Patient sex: F
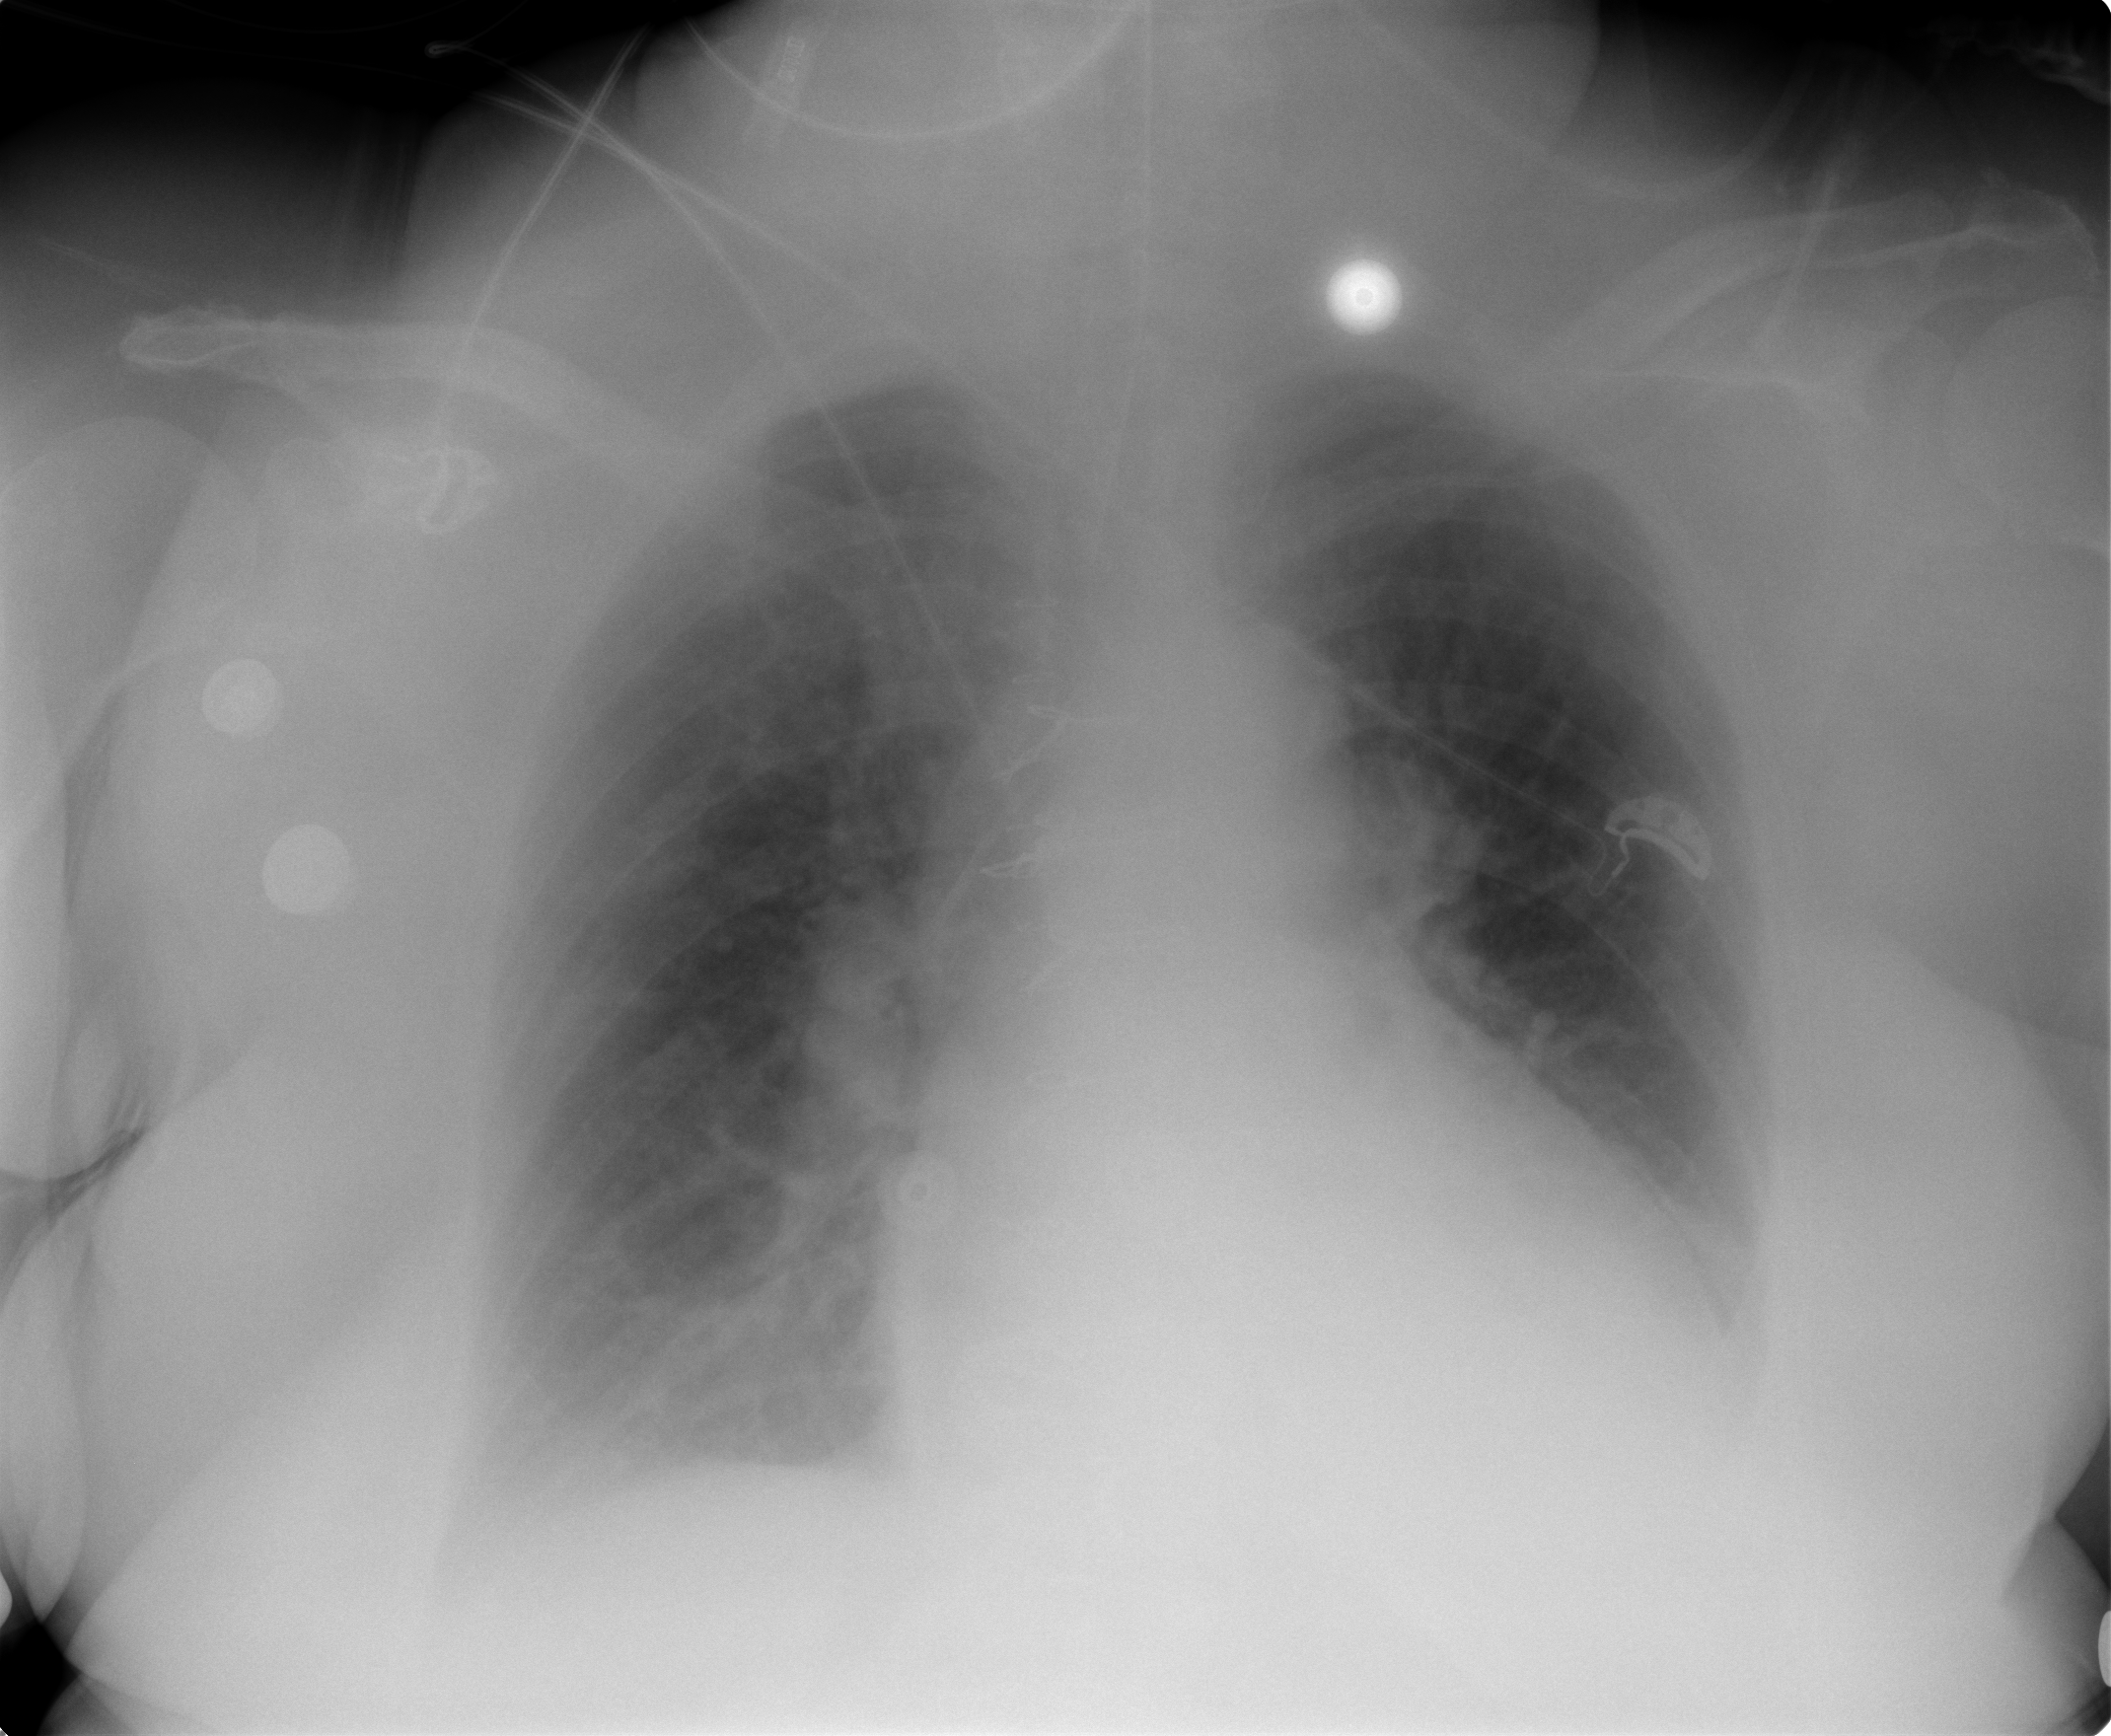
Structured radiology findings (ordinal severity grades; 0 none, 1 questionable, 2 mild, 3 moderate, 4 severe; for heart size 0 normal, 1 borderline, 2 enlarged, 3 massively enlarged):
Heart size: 2
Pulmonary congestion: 3
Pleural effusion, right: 2
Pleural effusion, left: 2
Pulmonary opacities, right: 2
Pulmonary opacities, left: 2
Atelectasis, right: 2
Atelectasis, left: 2